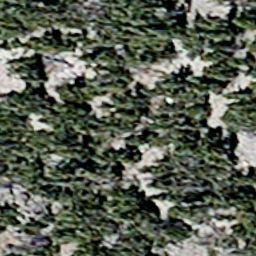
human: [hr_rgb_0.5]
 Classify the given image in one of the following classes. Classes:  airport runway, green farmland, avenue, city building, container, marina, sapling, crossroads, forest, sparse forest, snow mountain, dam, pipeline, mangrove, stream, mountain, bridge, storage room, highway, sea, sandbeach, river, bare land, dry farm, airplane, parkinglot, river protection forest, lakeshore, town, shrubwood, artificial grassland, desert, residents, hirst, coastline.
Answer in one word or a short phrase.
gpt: sparse forest